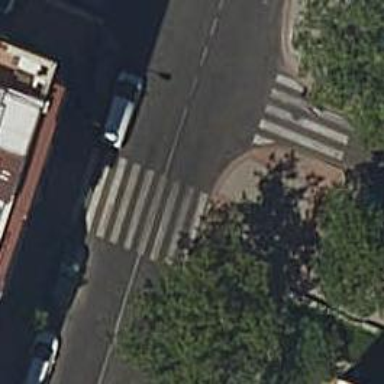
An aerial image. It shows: Uncontrolled road crossing.